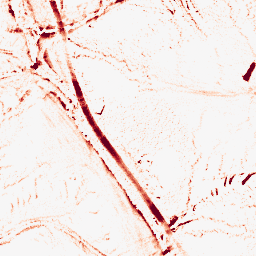
Category: morphological
Decomposition family: morphological
Decomposition parameters: operation: opening
size: 5
Upsampling method: edge_directed
Upsampling parameters: scale: 4
Upsampling scale: 4